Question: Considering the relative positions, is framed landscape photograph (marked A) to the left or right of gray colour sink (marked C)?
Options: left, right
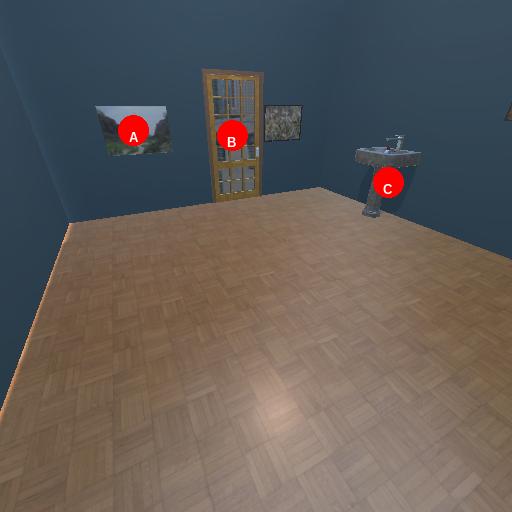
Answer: left